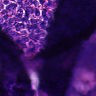
Metastatic tissue present: yes